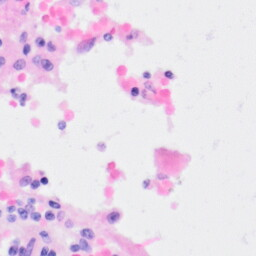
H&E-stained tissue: Kidney